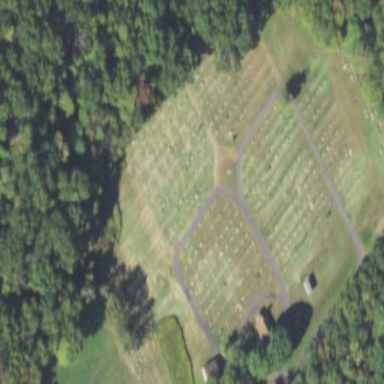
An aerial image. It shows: Cemetery.